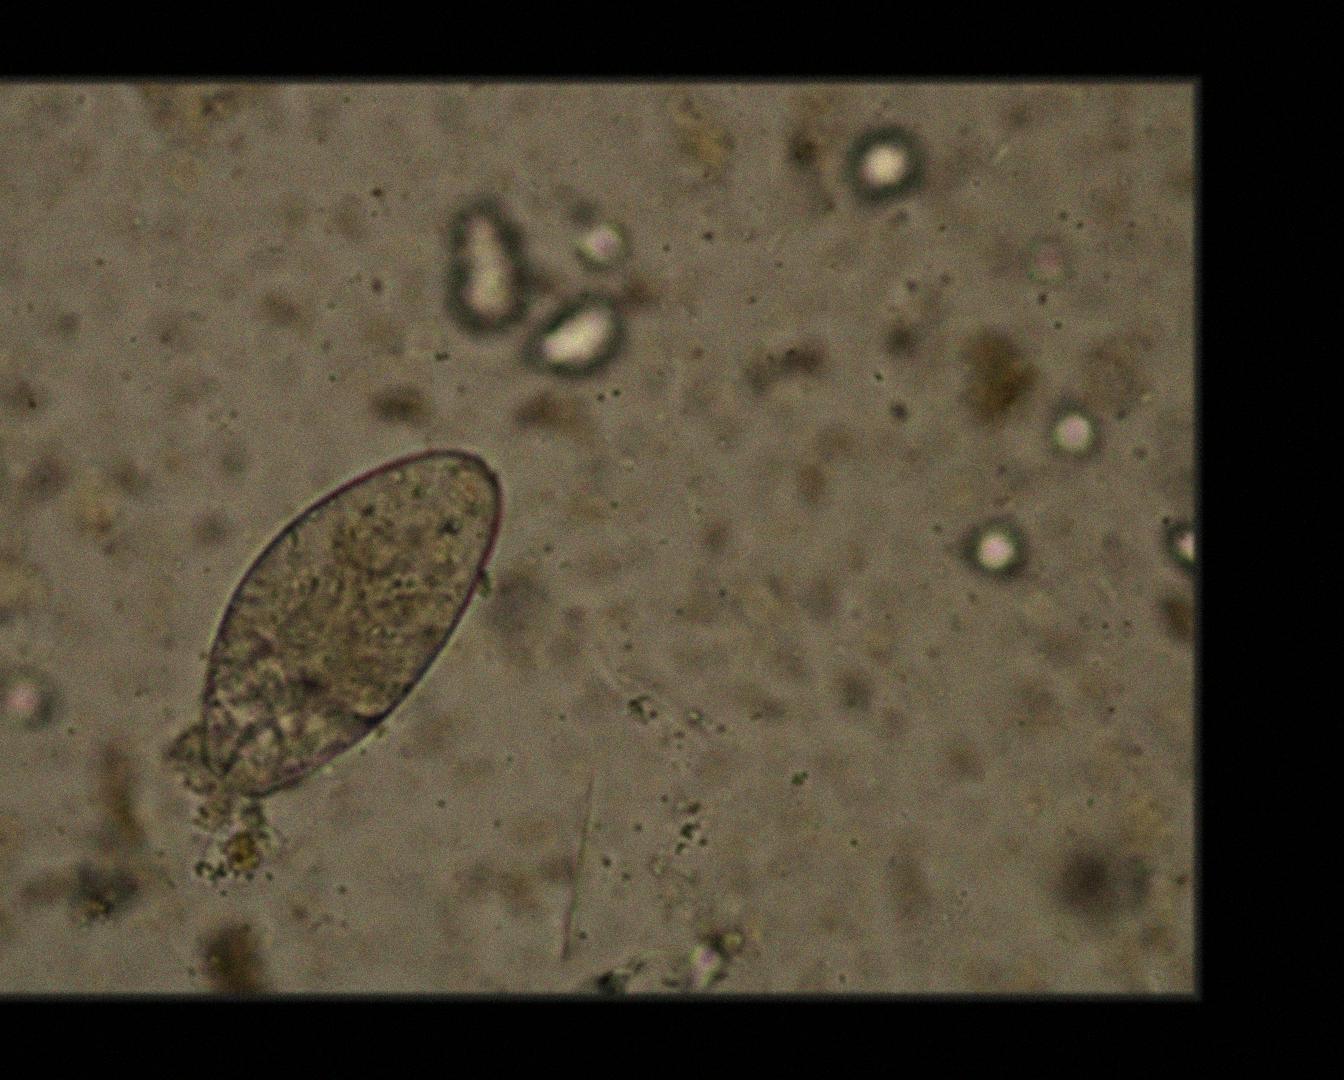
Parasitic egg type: Fasciolopsis buski